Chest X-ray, PA view. Patient: 20 years old, sex F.
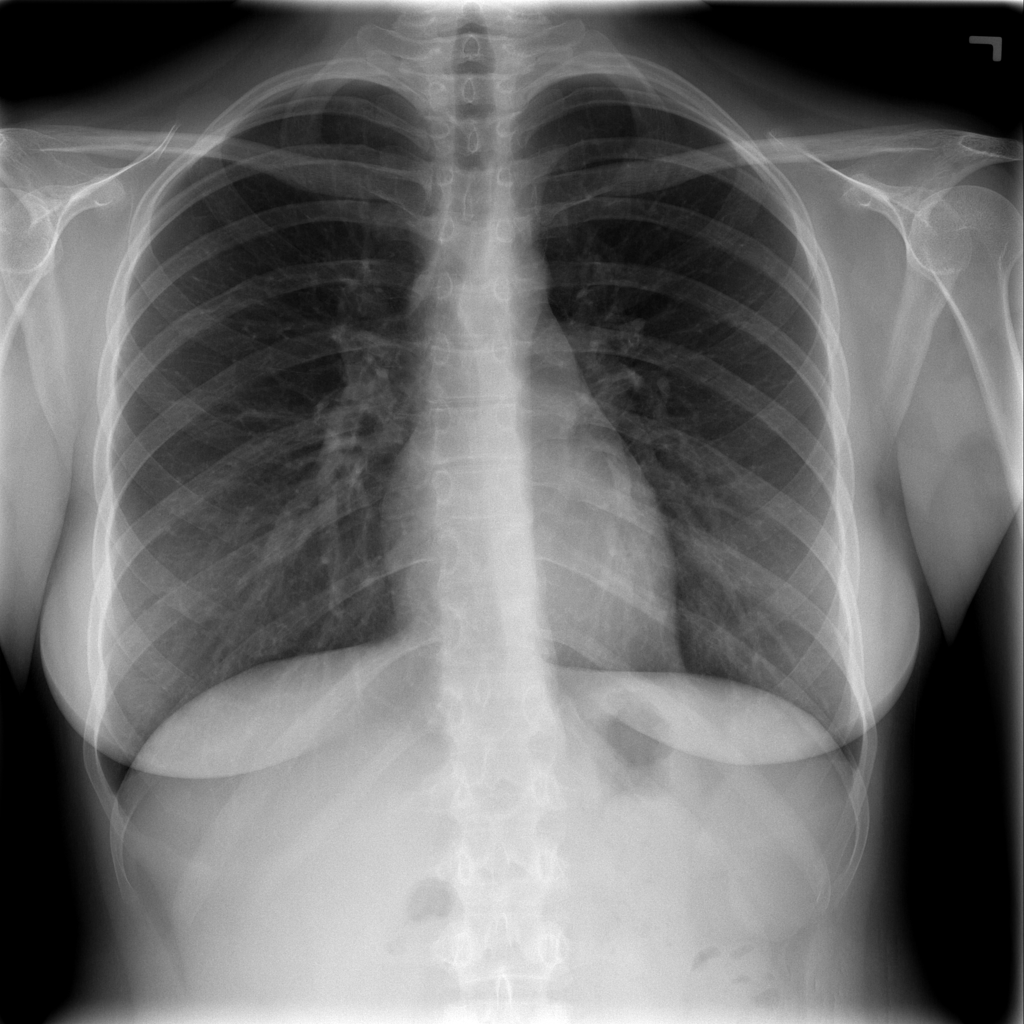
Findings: No Finding